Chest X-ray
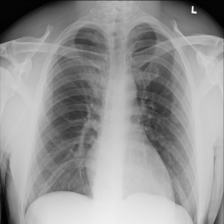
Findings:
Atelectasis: negative
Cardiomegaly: negative
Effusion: negative
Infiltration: negative
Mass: negative
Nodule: negative
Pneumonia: negative
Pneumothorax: negative
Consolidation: negative
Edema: negative
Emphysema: negative
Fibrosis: negative
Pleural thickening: negative
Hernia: negative